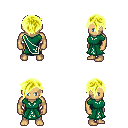
a pixel art fantasy rpg character, male body template, human, tanned skin, sash dress, white pants, gold pixie cut hairstyle, four views (front, back, left, right), 2x2 character sprite sheet, small pixel art, hard edges, no anti-aliasing